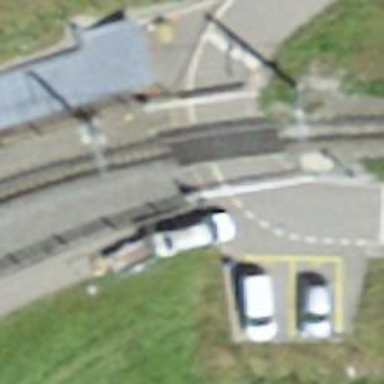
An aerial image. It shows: Level crossing along the railway.